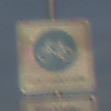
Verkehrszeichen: BeginnFahrradstrasse
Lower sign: BesondereFahrzeugeUndTransportgueter11
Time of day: SunriseSunset
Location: Outdoor (Nature)
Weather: PartlyCloudy
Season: NotSpecified
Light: Natural